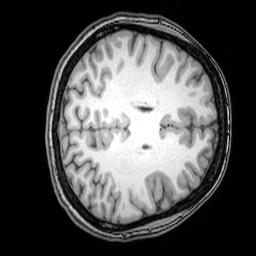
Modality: T1w
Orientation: axial
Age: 26
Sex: female
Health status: healthy
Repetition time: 0.081 s
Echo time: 0.037 s